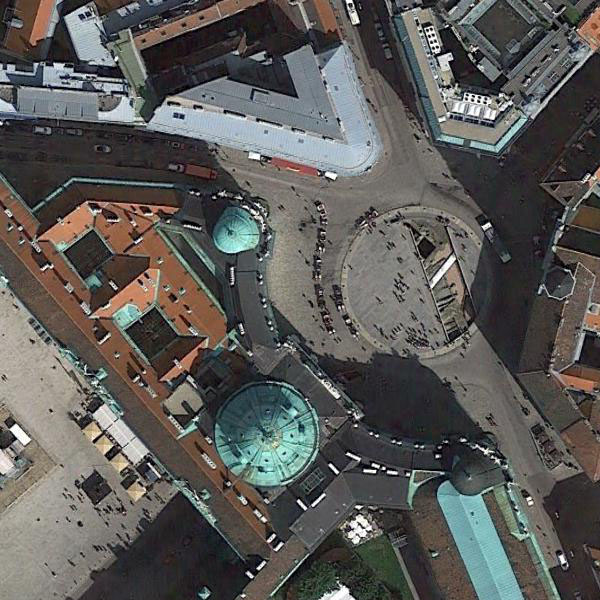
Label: Church